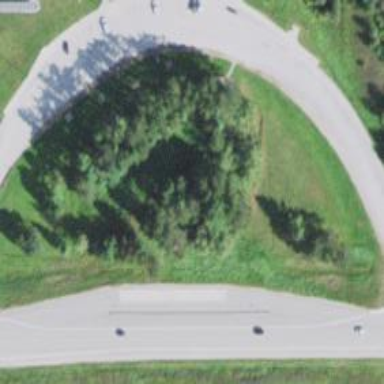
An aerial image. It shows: Rest area along the road.